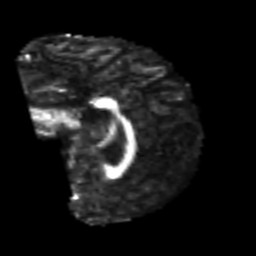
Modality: FA
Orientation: sagittal
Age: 53
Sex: male
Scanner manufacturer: siemens
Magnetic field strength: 3 T
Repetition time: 4.999 s
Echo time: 0.07946 s